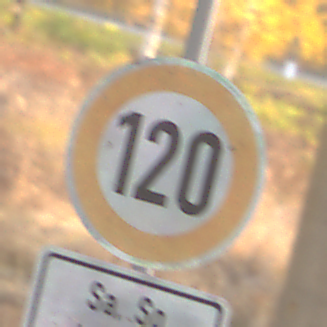
Verkehrszeichen: Geschwindigkeit120
Zusatzzeichen unten: ZeitangabenMitBeschraenkungAufWochentage9
Umgebung: Roofed, Suburban
Tageszeit: SunriseSunset
Wetter: Clear
Licht: Natural
Jahreszeit: NotSpecified
Kontrast: MediumContrast